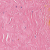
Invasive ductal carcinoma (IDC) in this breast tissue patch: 0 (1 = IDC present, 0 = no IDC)